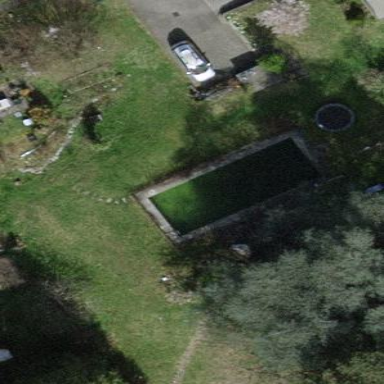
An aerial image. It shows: Swimming pool located in leisure land.